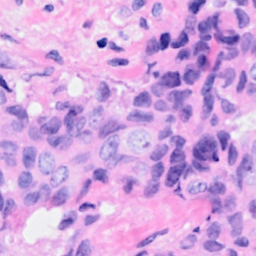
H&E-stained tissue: Breast